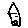
Label: house